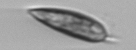
Label: Prorocentrum_triestinum